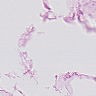
Metastatic tissue present: no